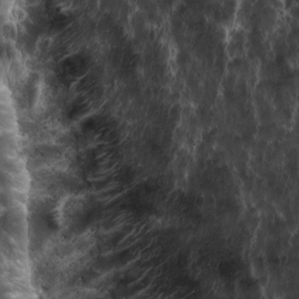
Label: non_frost